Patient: sex F, age 76
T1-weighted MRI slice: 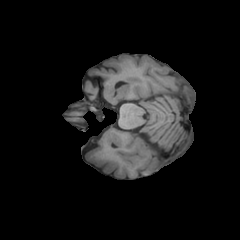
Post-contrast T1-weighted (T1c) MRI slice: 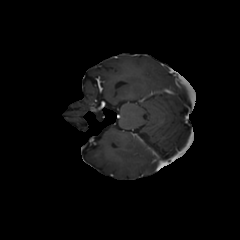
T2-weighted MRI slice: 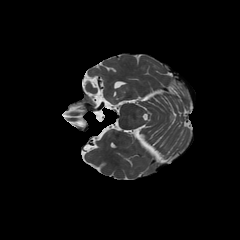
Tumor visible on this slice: no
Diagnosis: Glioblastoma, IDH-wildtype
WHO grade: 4